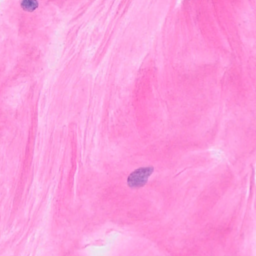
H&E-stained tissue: Breast